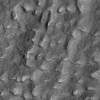
Atmospheric dust classification: not_dusty